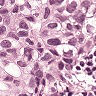
Metastatic tissue present: yes